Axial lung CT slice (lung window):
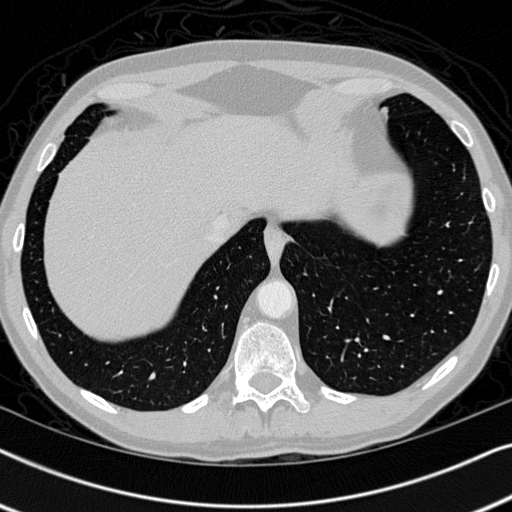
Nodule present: no